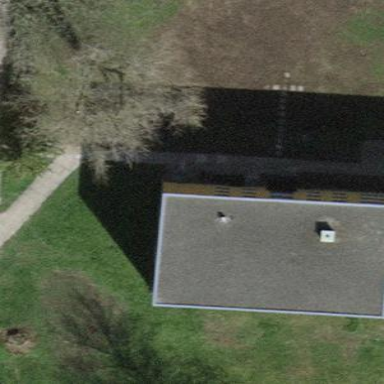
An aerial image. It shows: Apartment building with flat roof.